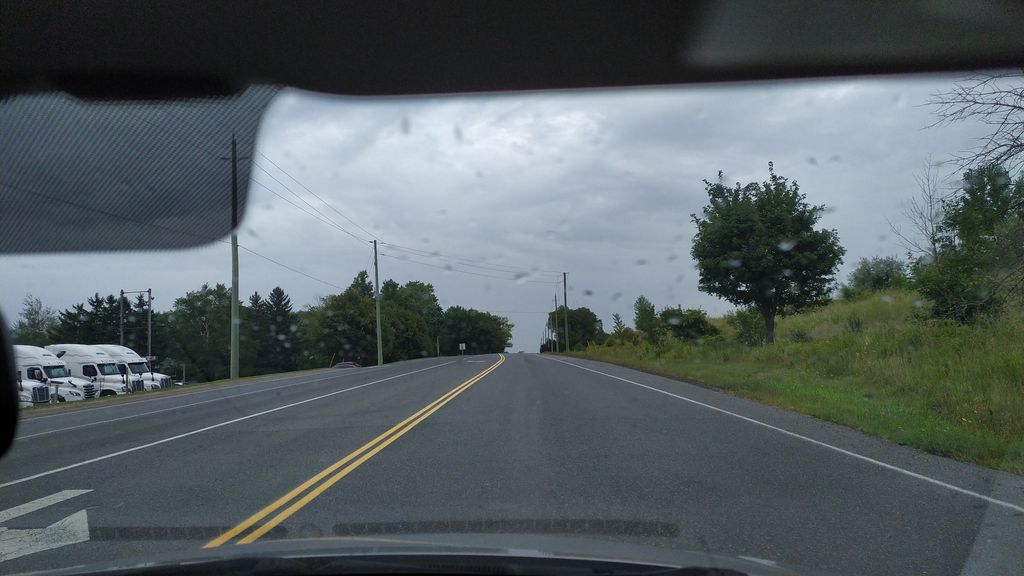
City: kitchener-waterloo